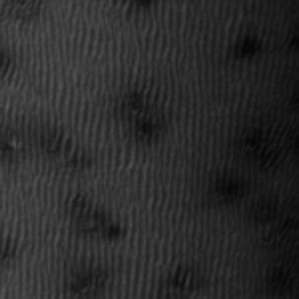
Label: frost